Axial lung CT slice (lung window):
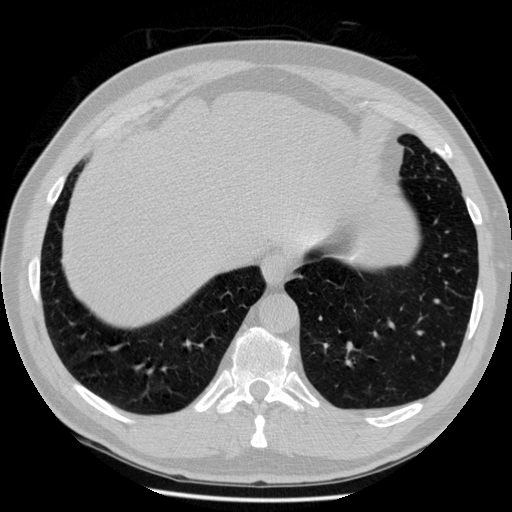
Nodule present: no